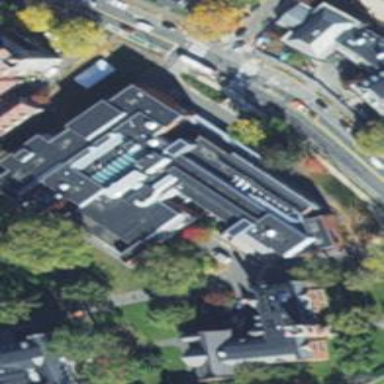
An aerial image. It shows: Arts centre housed inside building.